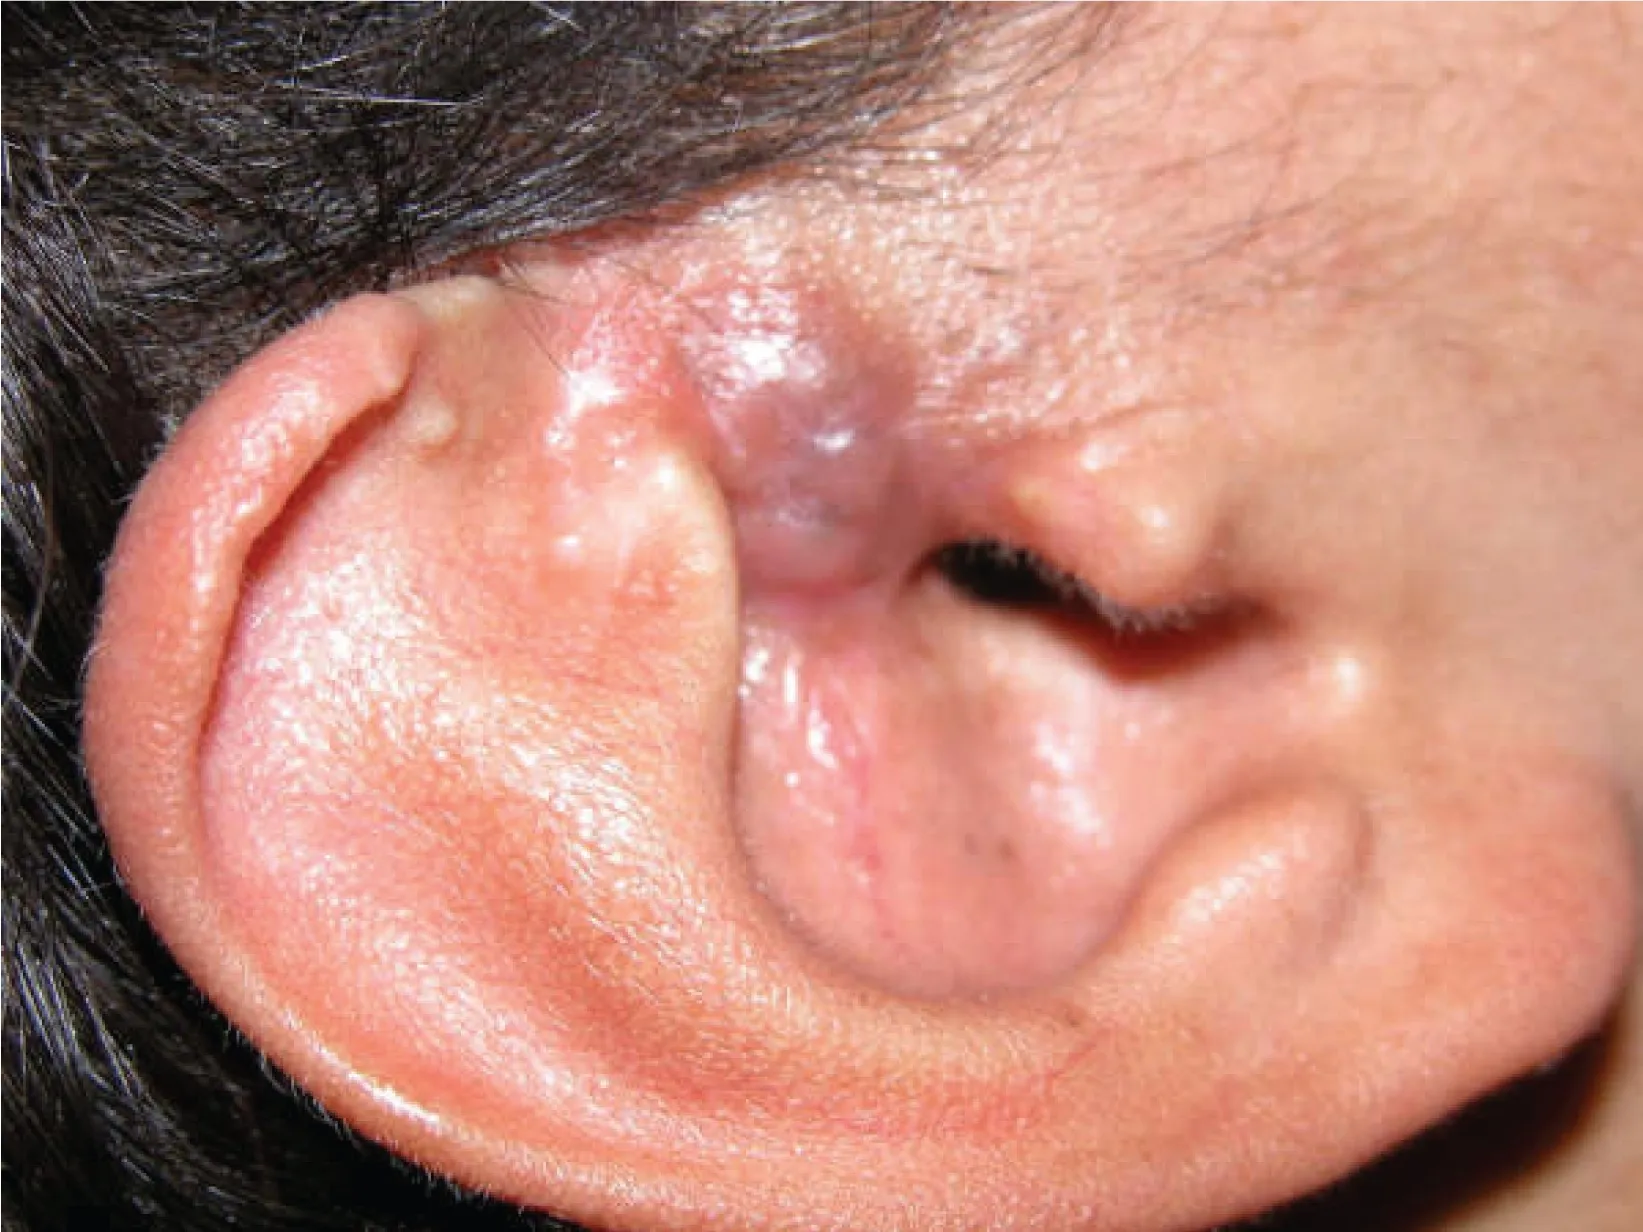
Recurrence of lesion after Moh's surgery.
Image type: medical_photograph (skin_photograph)